Question: Something must be wrong in my understanding of the algorithm. How is it supposed to work on the following graph.
As I understand it, if the starting vertex is (5) then the algorithm would go, 5->4->1 and then terminate. Vertex (2) would still have infinity as it's weight.
from wikipedia:
if the smallest tentative distance among the nodes in the unvisited set is infinity (when planning a complete traversal), then stop. The algorithm has finished.

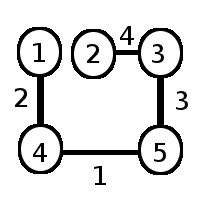
Answer: No, it would investigate '3 -> 2' after it's done with the '4 -> 1' branch. All children of the currently investigated node are added to the queue, and then from the queue the node with the smallest tentative distance is taken to be processed next.